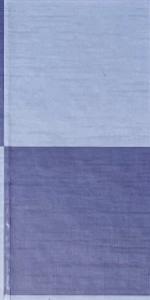
Label: Empty